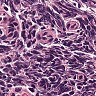
Metastatic tissue present: no